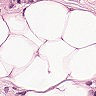
Metastatic tissue present: yes